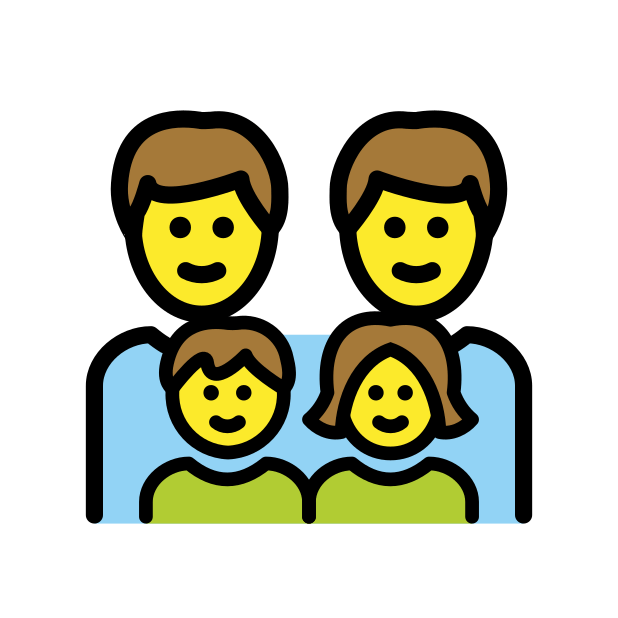
family: man, man, girl, boy